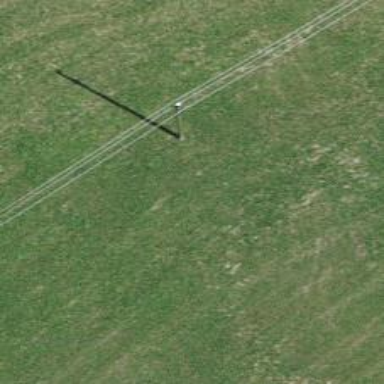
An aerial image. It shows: Utility pole as the man-made structure.